Question: Whenever a user tries to change his street address for the billing address, an exception occurs.

This is the stack trace:
'''
[DbEntityValidationException: Validation failed for one or more entities. See 'EntityValidationErrors' property for more details.]
System.Data.Entity.Internal.InternalContext.SaveChanges() +169
System.Data.Entity.Internal.LazyInternalContext.SaveChanges() +27
VirtoCommerce.Foundation.Data.EFRepositoryBase.SaveChangesInternal() +41
[DbEntityValidationException: Entity Validation Failed - errors follow:
VirtoCommerce.Foundation.Customers.Model.Address failed validation
- Name : Only 128 characters allowed.
]
VirtoCommerce.Foundation.Data.EFRepositoryBase.SaveChangesInternal() +548
VirtoCommerce.Foundation.Data.BasicUnitOfWork.SaveChanges() +407
VirtoCommerce.Foundation.Data.BasicUnitOfWork.Commit() +10
VirtoCommerce.Client.UserClient.SaveCustomerChanges(String memberId) +84
VirtoCommerce.Web.Controllers.AccountController.AddressEdit(AddressEditModel model) +1210
lambda_method(Closure , ControllerBase , Object[] ) +104
System.Web.Mvc.ActionMethodDispatcher.Execute(ControllerBase controller, Object[] parameters) +14
System.Web.Mvc.ReflectedActionDescriptor.Execute(ControllerContext controllerContext, IDictionary'2 parameters) +156
System.Web.Mvc.ControllerActionInvoker.InvokeActionMethod(ControllerContext controllerContext, ActionDescriptor actionDescriptor, IDictionary'2 parameters) +27
System.Web.Mvc.Async.AsyncControllerActionInvoker.<BeginInvokeSynchronousActionMethod>b__39(IAsyncResult asyncResult, ActionInvocation innerInvokeState) +22
System.Web.Mvc.Async.WrappedAsyncResult'2.CallEndDelegate(IAsyncResult asyncResult) +29
System.Web.Mvc.Async.WrappedAsyncResultBase'1.End() +49
System.Web.Mvc.Async.AsyncControllerActionInvoker.EndInvokeActionMethod(IAsyncResult asyncResult) +32
System.Web.Mvc.Async.AsyncInvocationWithFilters.<InvokeActionMethodFilterAsynchronouslyRecursive>b__3d() +50
System.Web.Mvc.Async.<>c__DisplayClass46.<InvokeActionMethodFilterAsynchronouslyRecursive>b__3f() +225
System.Web.Mvc.Async.<>c__DisplayClass46.<InvokeActionMethodFilterAsynchronouslyRecursive>b__3f() +225
System.Web.Mvc.Async.<>c__DisplayClass46.<InvokeActionMethodFilterAsynchronouslyRecursive>b__3f() +225
System.Web.Mvc.Async.<>c__DisplayClass33.<BeginInvokeActionMethodWithFilters>b__32(IAsyncResult asyncResult) +10
System.Web.Mvc.Async.WrappedAsyncResult'1.CallEndDelegate(IAsyncResult asyncResult) +10
System.Web.Mvc.Async.WrappedAsyncResultBase'1.End() +49
System.Web.Mvc.Async.AsyncControllerActionInvoker.EndInvokeActionMethodWithFilters(IAsyncResult asyncResult) +34
System.Web.Mvc.Async.<>c__DisplayClass2b.<BeginInvokeAction>b__1c() +26
System.Web.Mvc.Async.<>c__DisplayClass21.<BeginInvokeAction>b__1e(IAsyncResult asyncResult) +100
System.Web.Mvc.Async.WrappedAsyncResult'1.CallEndDelegate(IAsyncResult asyncResult) +10
System.Web.Mvc.Async.WrappedAsyncResultBase'1.End() +49
System.Web.Mvc.Async.AsyncControllerActionInvoker.EndInvokeAction(IAsyncResult asyncResult) +27
System.Web.Mvc.Controller.<BeginExecuteCore>b__1d(IAsyncResult asyncResult, ExecuteCoreState innerState) +13
System.Web.Mvc.Async.WrappedAsyncVoid'1.CallEndDelegate(IAsyncResult asyncResult) +36
System.Web.Mvc.Async.WrappedAsyncResultBase'1.End() +54
System.Web.Mvc.Controller.EndExecuteCore(IAsyncResult asyncResult) +39
System.Web.Mvc.Controller.<BeginExecute>b__15(IAsyncResult asyncResult, Controller controller) +12
System.Web.Mvc.Async.WrappedAsyncVoid'1.CallEndDelegate(IAsyncResult asyncResult) +28
System.Web.Mvc.Async.WrappedAsyncResultBase'1.End() +54
System.Web.Mvc.Controller.EndExecute(IAsyncResult asyncResult) +29
System.Web.Mvc.Controller.System.Web.Mvc.Async.IAsyncController.EndExecute(IAsyncResult asyncResult) +10
System.Web.Mvc.MvcHandler.<BeginProcessRequest>b__5(IAsyncResult asyncResult, ProcessRequestState innerState) +21
System.Web.Mvc.Async.WrappedAsyncVoid'1.CallEndDelegate(IAsyncResult asyncResult) +36
System.Web.Mvc.Async.WrappedAsyncResultBase'1.End() +54
System.Web.Mvc.MvcHandler.EndProcessRequest(IAsyncResult asyncResult) +31
System.Web.Mvc.MvcHandler.System.Web.IHttpAsyncHandler.EndProcessRequest(IAsyncResult result) +9
System.Web.CallHandlerExecutionStep.System.Web.HttpApplication.IExecutionStep.Execute() +<PHONE>
System.Web.HttpApplication.ExecuteStep(IExecutionStep step, Boolean& completedSynchronously) +155
'''
Any idea if you can replicate this error on a clean build, considering I haven't changed anything relating to addresses, or any ideas on what would help?
Thank you.
[UPDATE] This also happens when changing the street address for the shipping address.
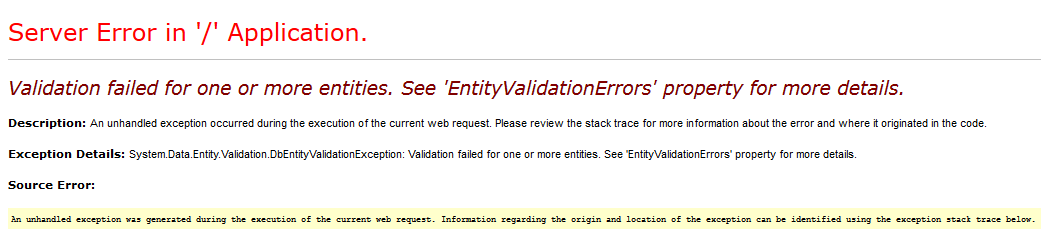
Answer: I've found the answer to this problem.
When changing the address field on both the shipping and billing addresses, the field would "blow up" due to too many characters. This would happen because it would keep adding or to the end of the string every time the address was changed.

In order to fix this problem I've changed lines 354:
'''
if (!model.Address.Name.Contains(UserHelper.DefaultBilling))
model.Address.Name += UserHelper.DefaultBilling;
'''
and line 368 to:
'''
if (!model.Address.Name.Contains(UserHelper.DefaultShipping))
model.Address.Name += UserHelper.DefaultShipping;
'''
This fixed the problem, hopefully it'll help you as well if you're running into it.